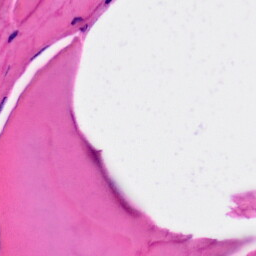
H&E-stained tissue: Skin